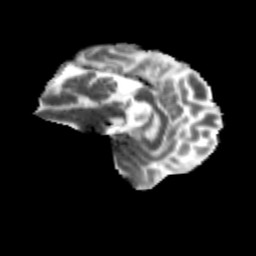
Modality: MD
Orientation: sagittal
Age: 54
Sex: male
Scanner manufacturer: siemens
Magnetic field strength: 3 T
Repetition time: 4.71 s
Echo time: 0.0906 s